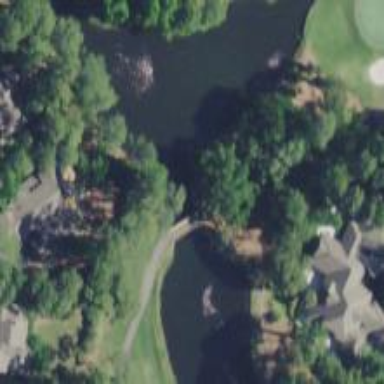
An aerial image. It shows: Path bridge over golf cartpath.